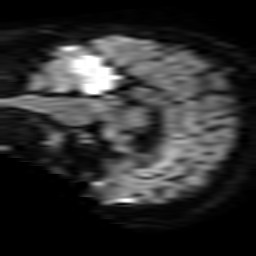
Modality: TRACE
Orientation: sagittal
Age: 56
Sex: female
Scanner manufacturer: philips
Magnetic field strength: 3 T
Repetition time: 3.945 s
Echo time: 0.06104 s